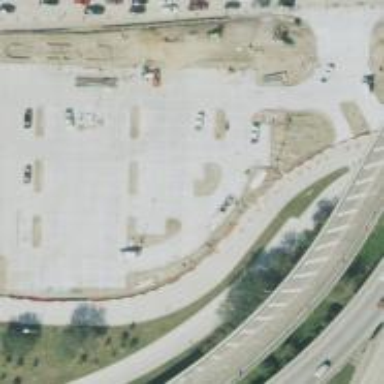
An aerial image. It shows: Parking area with park and ride facility.